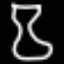
Label: hourglass